Field crop: maize
Growth stage: 1
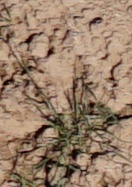
Species: lolium